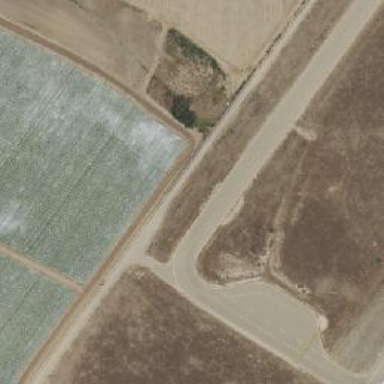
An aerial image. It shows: Image of taxiway at airport.